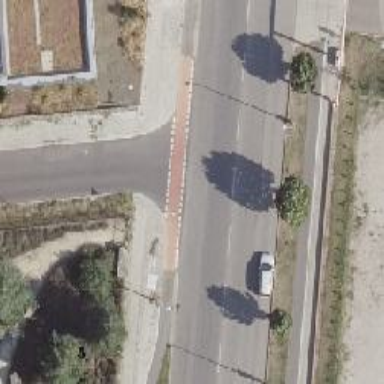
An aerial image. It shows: Secondary road with asphalt surface. It has separate cycle track and both sides have sidewalks.